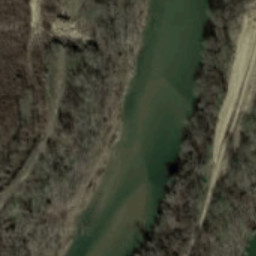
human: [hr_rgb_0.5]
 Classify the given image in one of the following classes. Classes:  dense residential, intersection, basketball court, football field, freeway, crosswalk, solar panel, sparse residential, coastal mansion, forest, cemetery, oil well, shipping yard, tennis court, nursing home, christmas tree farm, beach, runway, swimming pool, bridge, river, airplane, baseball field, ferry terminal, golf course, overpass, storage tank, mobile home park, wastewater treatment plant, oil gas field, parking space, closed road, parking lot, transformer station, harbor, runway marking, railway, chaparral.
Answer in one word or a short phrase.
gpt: river